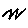
Label: zigzag